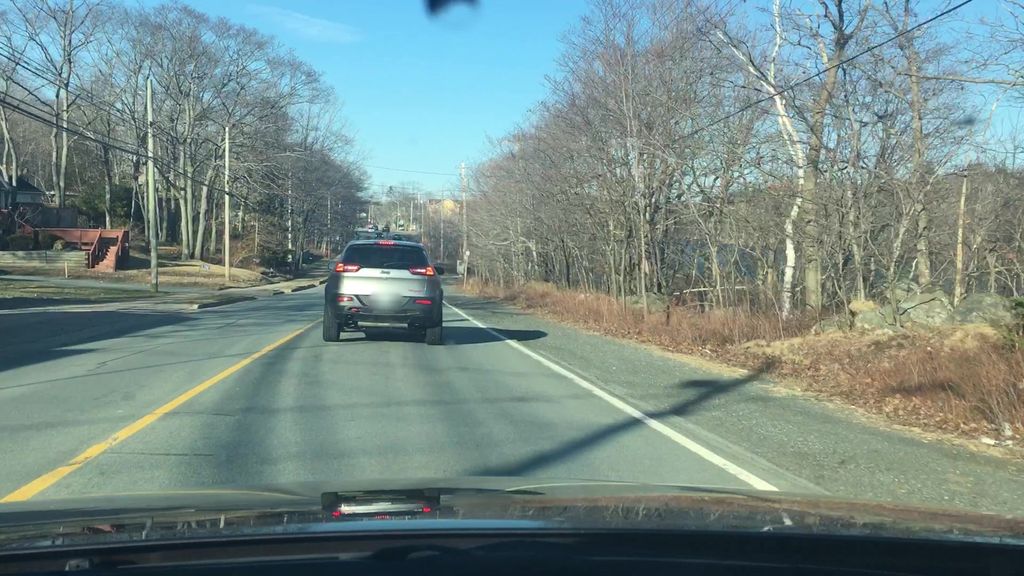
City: halifax